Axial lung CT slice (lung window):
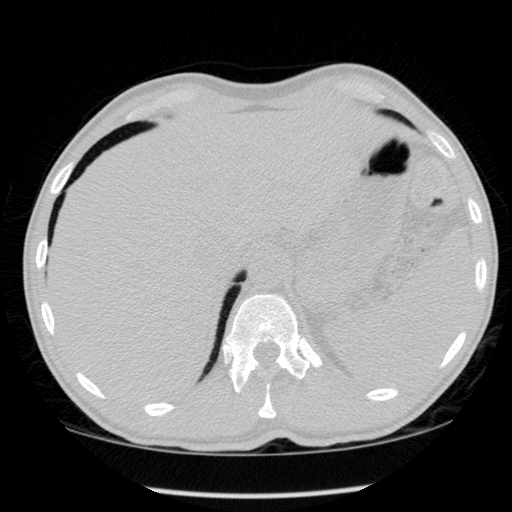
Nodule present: no